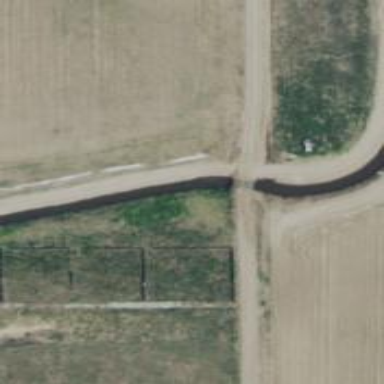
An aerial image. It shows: Culvert tunnel crossing over canal.